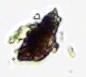
Label: Detritus